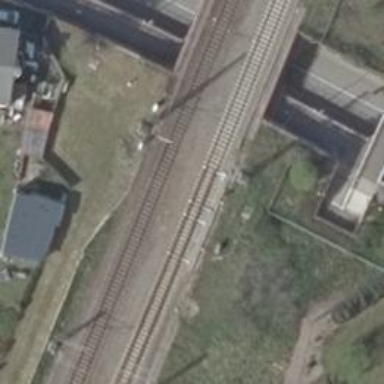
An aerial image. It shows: Bridge over electrified railway with contact lines.